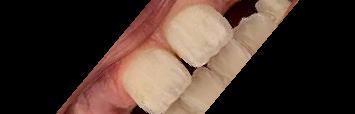
Condition: hypodontia